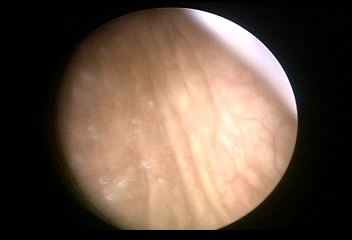
Modality: WLC
Class: Normal mucosa
Bladder cancer association: No